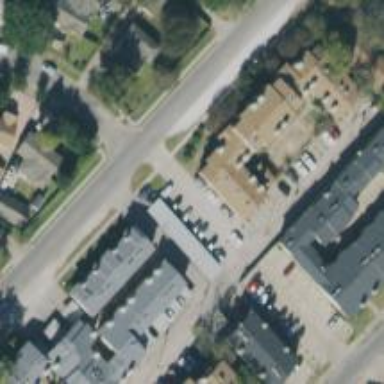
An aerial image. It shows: Tertiary road with separate sidewalk.